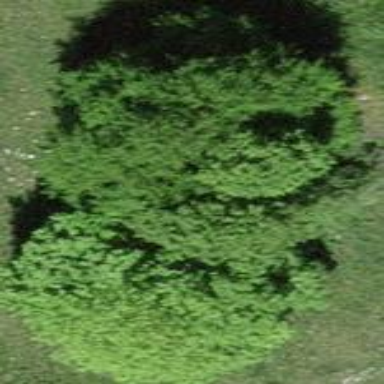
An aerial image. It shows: Beautiful woodland area.